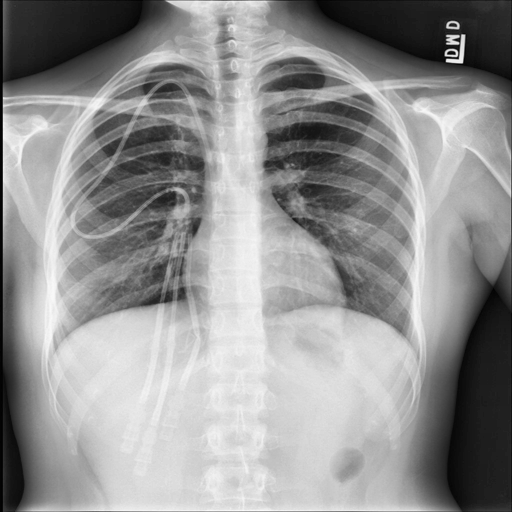
Finding: NORMAL